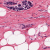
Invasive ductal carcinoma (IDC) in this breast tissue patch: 0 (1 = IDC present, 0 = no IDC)